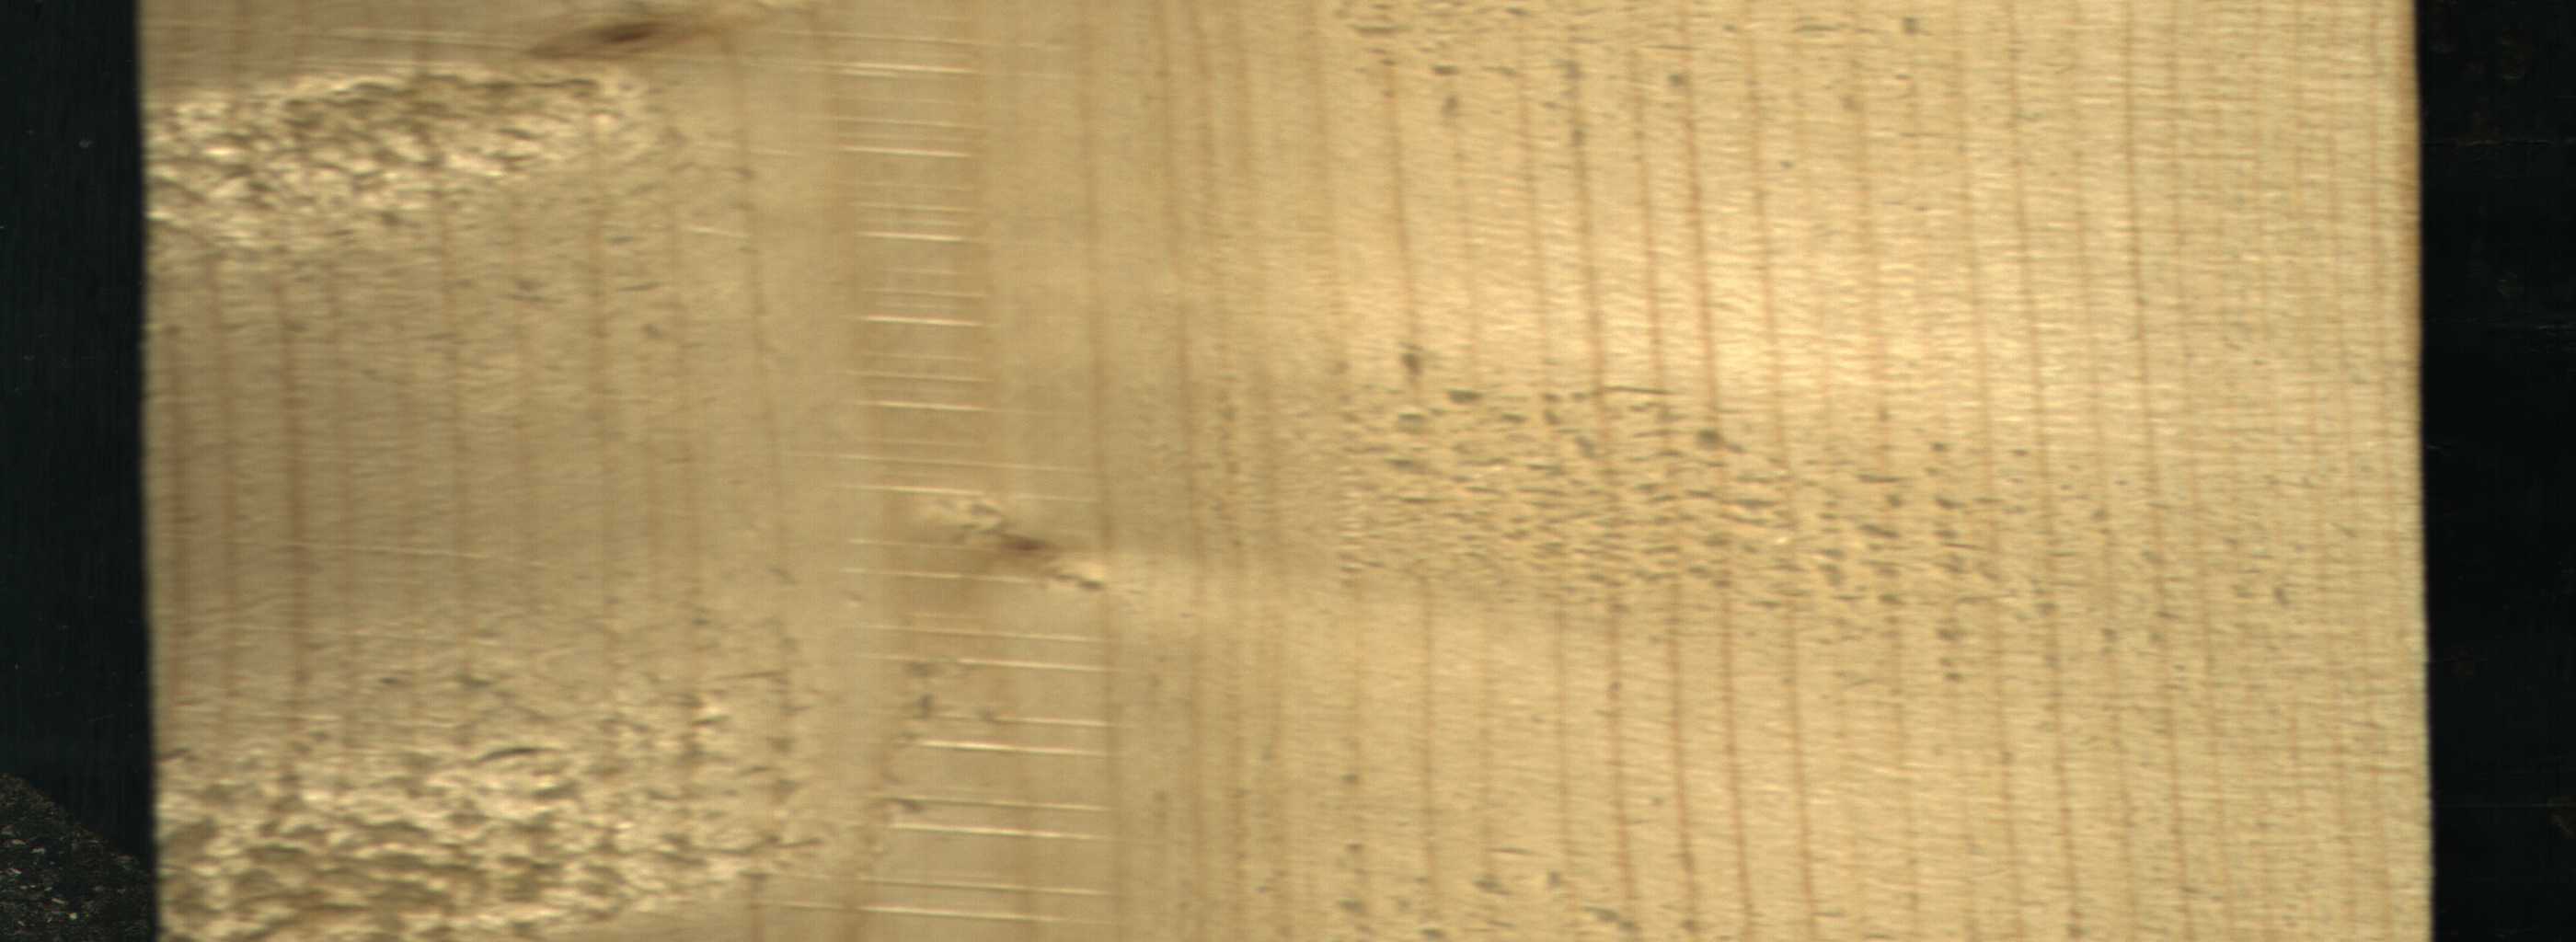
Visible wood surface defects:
Live_Knot
Live_Knot